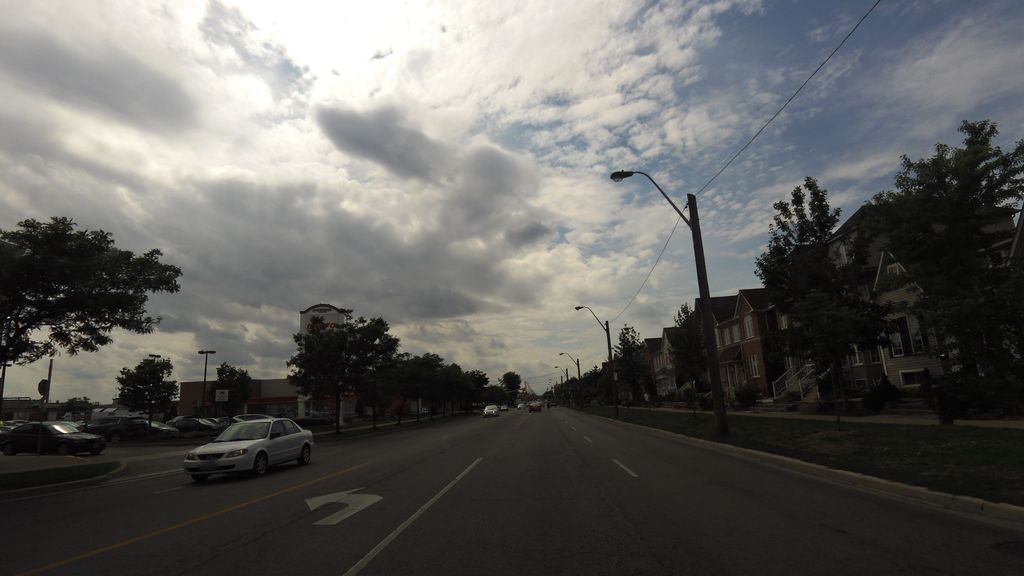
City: toronto